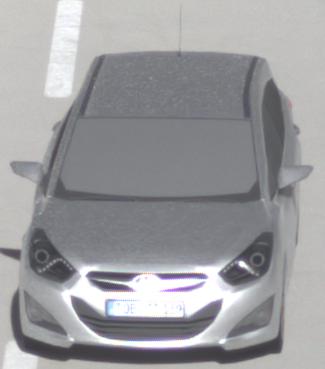
Make: Hyundai
Model: i40 Kombi 1.6 GDI
Detailed model: i40 (VF) Kombi
Model produced from: 2012/08
Model produced until: 2013/09
Doors: 5
Color: white
Road condition: dry road
Daytime: morning or afternoon
Contrast: high contrast